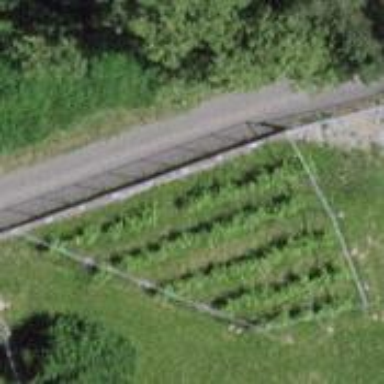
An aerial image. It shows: Vineyard with grape crops.